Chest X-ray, AP view. Patient: 62 years old, sex M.
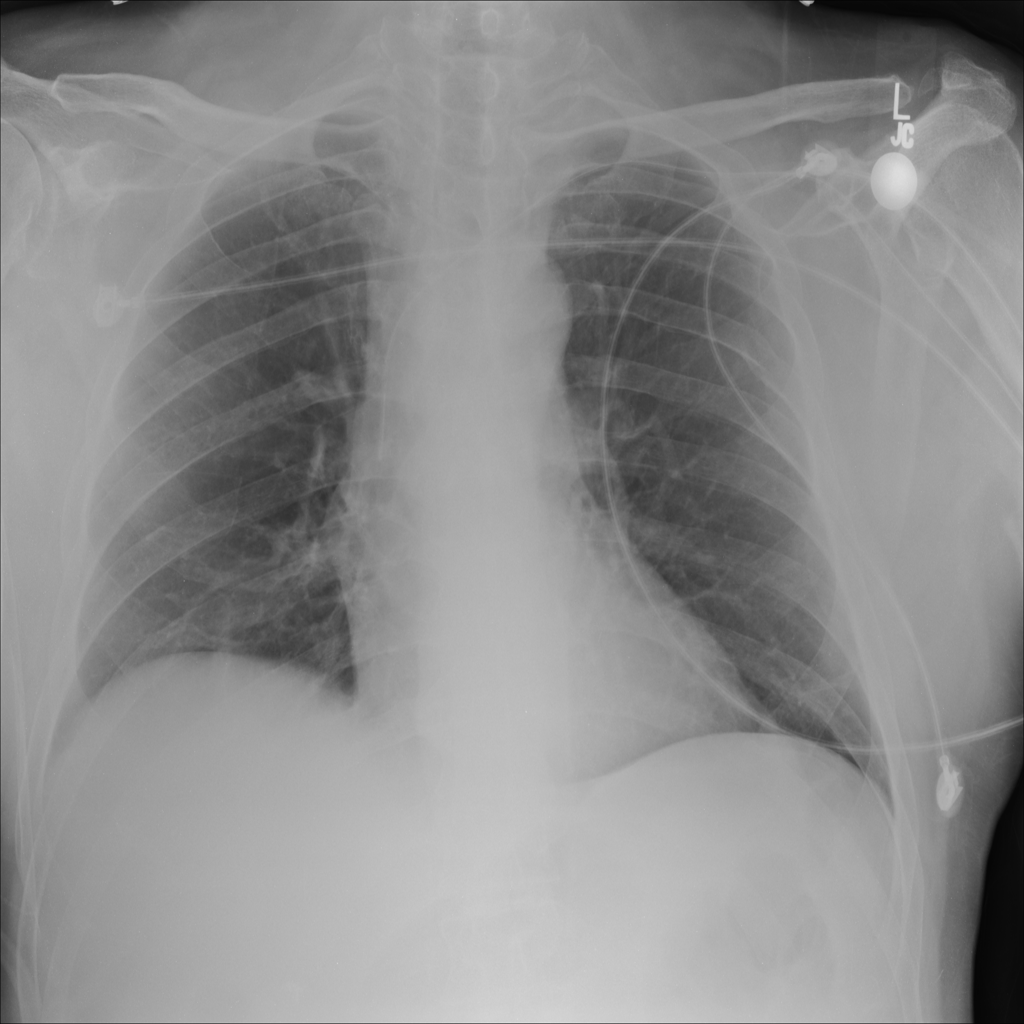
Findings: No Finding